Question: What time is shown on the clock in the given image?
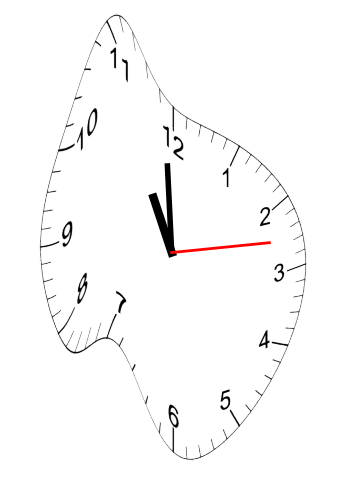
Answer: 10:59:13